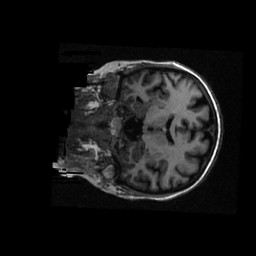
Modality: T1w
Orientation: coronal